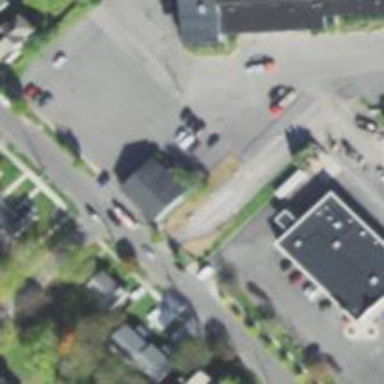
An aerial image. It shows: Clinic.